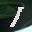
Label: 1